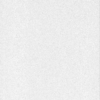
Label: dusty